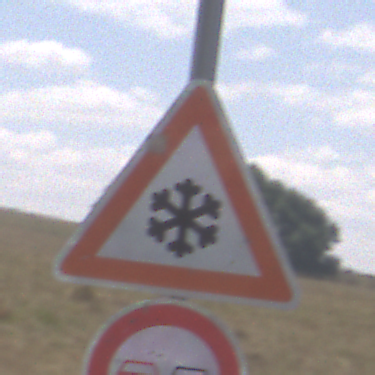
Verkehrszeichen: SchneeOderEisglaette
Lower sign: Ueberholverbot
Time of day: Midday
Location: Outdoor (Nature)
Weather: PartlyCloudy
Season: NotSpecified
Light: Natural